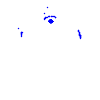
Particle: kaon